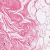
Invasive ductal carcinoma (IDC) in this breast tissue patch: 0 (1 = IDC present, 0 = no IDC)